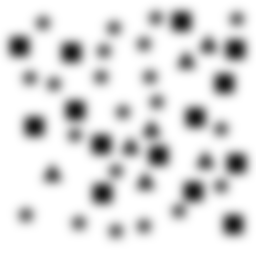
Squares: 14
Triangles: 7
Stars: 21
Total shapes: 42